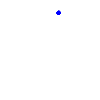
Particle: pion